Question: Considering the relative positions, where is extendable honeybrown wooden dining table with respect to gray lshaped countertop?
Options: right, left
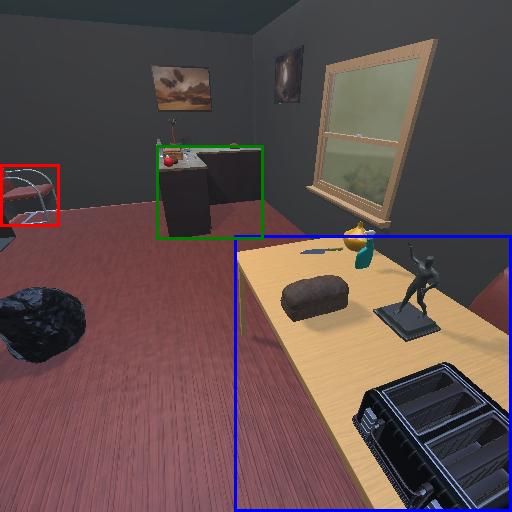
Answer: right